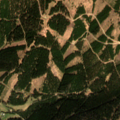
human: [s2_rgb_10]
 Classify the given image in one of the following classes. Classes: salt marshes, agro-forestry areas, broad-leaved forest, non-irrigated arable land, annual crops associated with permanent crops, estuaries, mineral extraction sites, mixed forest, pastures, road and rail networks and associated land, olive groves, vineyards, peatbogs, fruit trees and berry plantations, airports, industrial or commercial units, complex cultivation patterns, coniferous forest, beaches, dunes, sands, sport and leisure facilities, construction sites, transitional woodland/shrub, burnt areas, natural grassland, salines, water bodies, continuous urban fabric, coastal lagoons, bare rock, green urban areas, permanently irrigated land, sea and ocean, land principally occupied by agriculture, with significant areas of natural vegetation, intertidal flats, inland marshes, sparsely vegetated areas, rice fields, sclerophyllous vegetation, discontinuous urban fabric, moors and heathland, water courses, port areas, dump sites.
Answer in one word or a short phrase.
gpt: pastures, coniferous forest